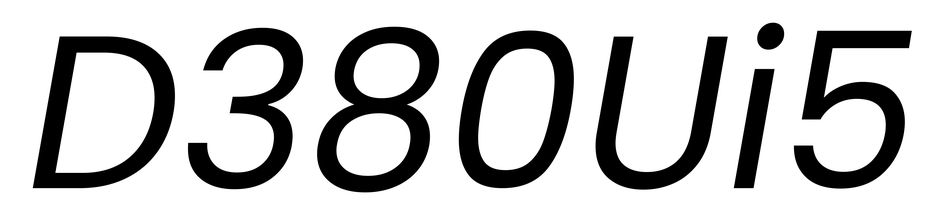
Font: Poppins-Italic